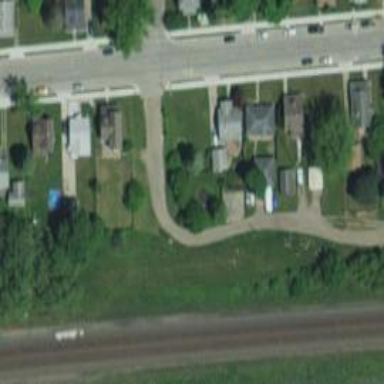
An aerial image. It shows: Alleyway designated as service road.